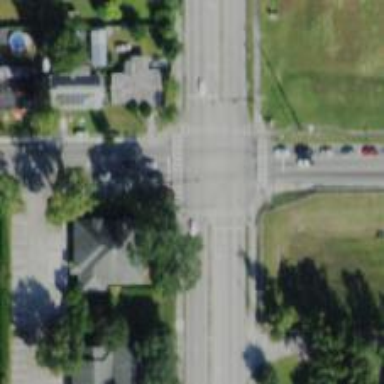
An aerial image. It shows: Crossing on the road.